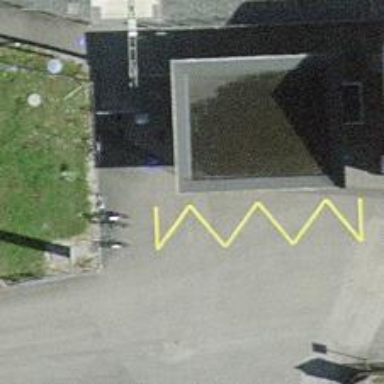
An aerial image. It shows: Bus stop with shelter. It is platform for public transport.